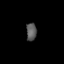
Tissue: prostate
Cell type: Myeloid cells
Senescence score: 0.7221
Nuclear area (px): 176
Mean DAPI intensity: 90.352